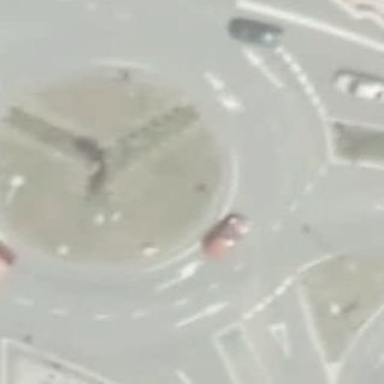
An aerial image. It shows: Tertiary road with asphalt surface leading to roundabout junction.